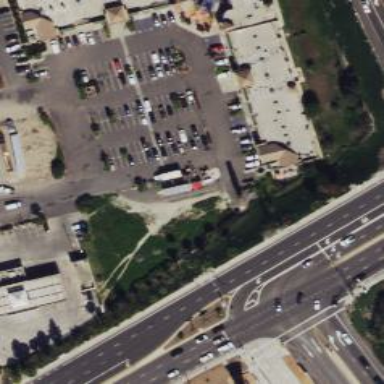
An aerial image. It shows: Retail building of commercial type.